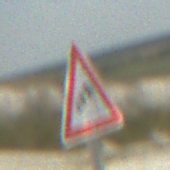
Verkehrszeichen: SeitenwindVonRechts
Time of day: MorningAfternoon
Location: Outdoor (Beach)
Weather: PartlyCloudy
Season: NotSpecified
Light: Natural